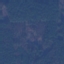
Land use / land cover class: Forest